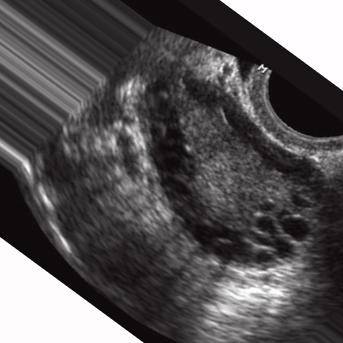
Label: infected